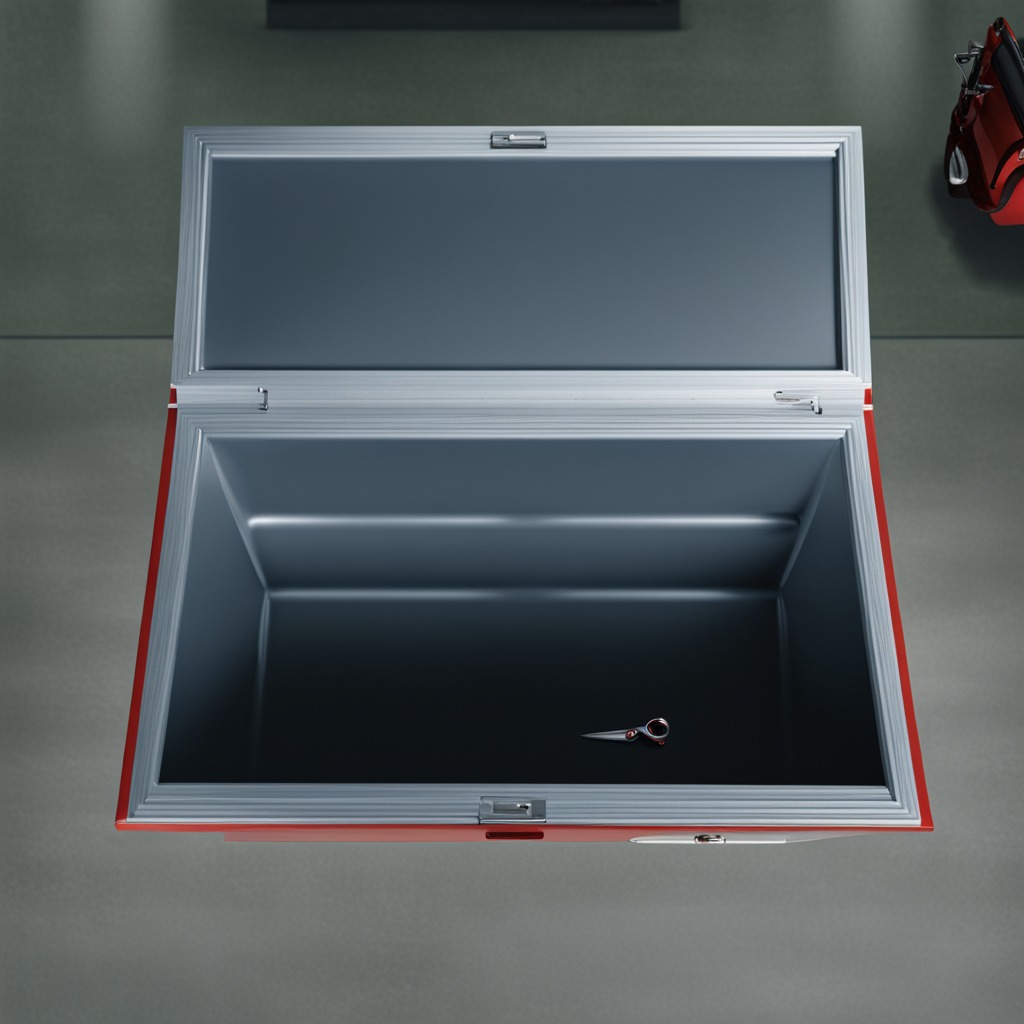
A scissor lies on the toolbox surface in an airplane hangar workshop 8K.